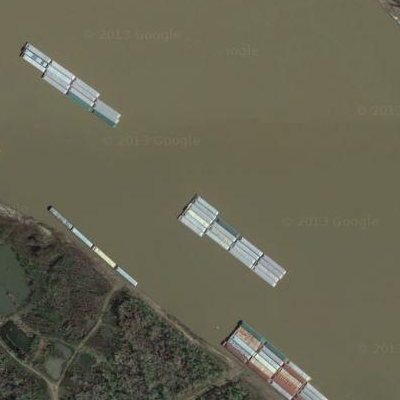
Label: dRiverLake